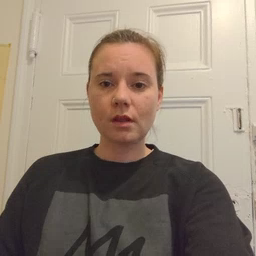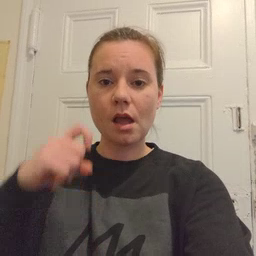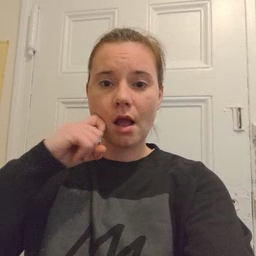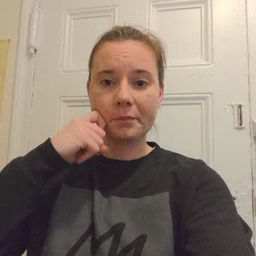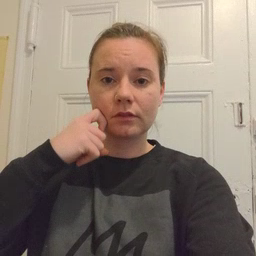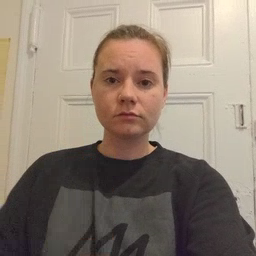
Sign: apple